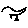
Label: bird